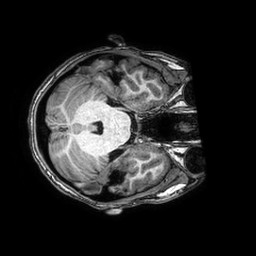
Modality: T1w
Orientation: axial
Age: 32
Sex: female
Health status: healthy